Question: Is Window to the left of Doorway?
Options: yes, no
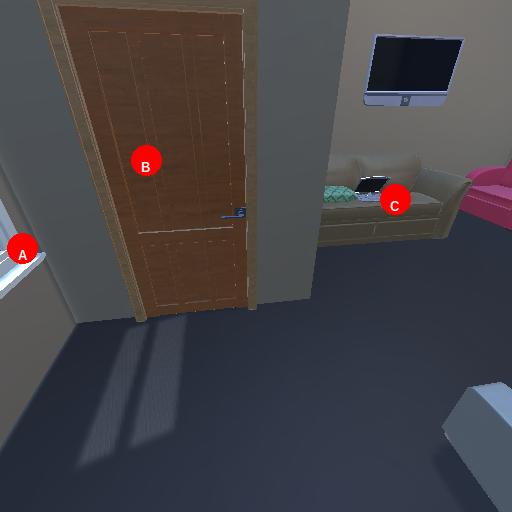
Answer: yes